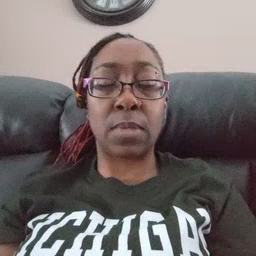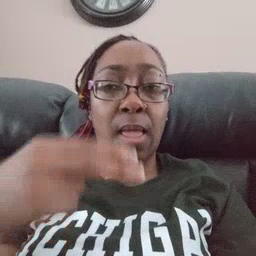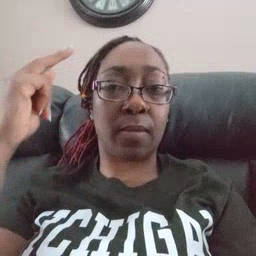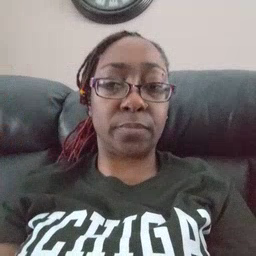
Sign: high